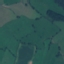
Land use / land cover: Pasture